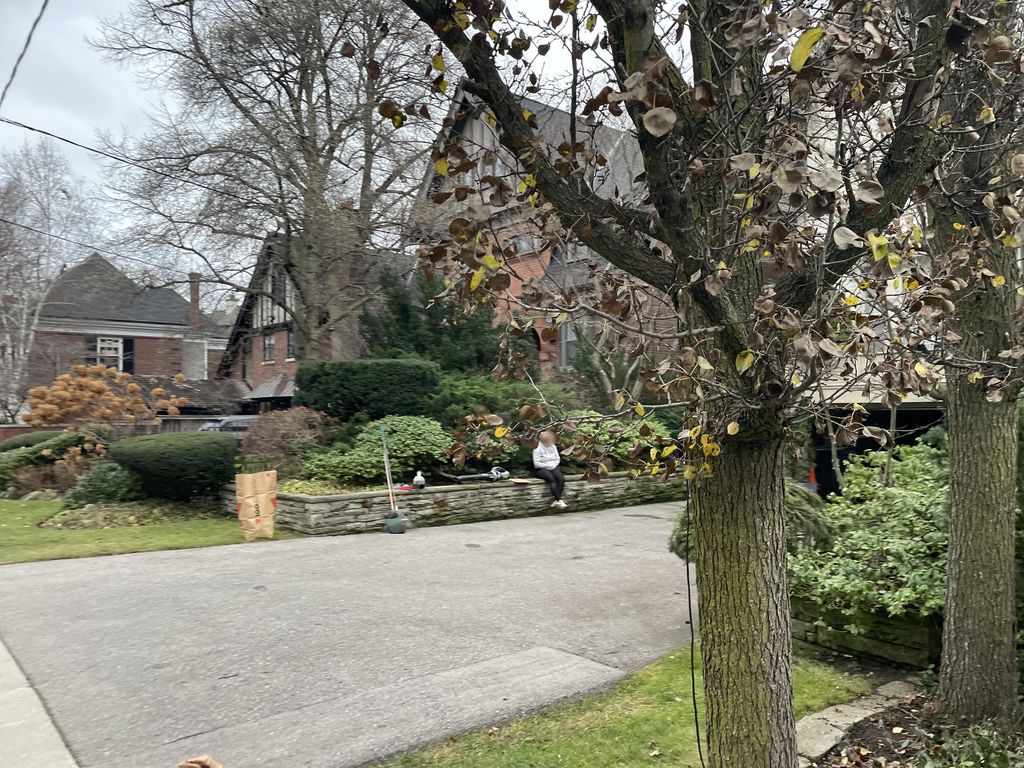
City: toronto